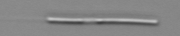
Label: Leptocylindrus